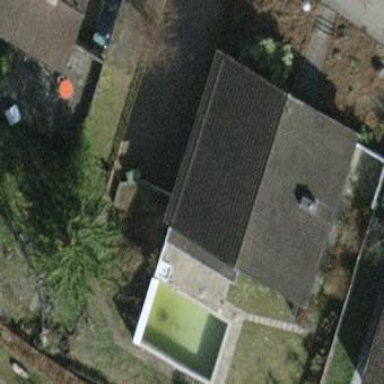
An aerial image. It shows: Detached building.